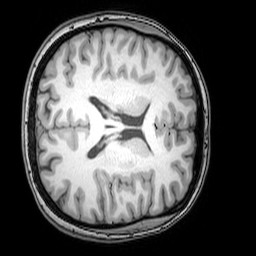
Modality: T1w
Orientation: axial
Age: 20
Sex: female
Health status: healthy
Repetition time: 0.081 s
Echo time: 0.037 s